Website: walmart
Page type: billing-address
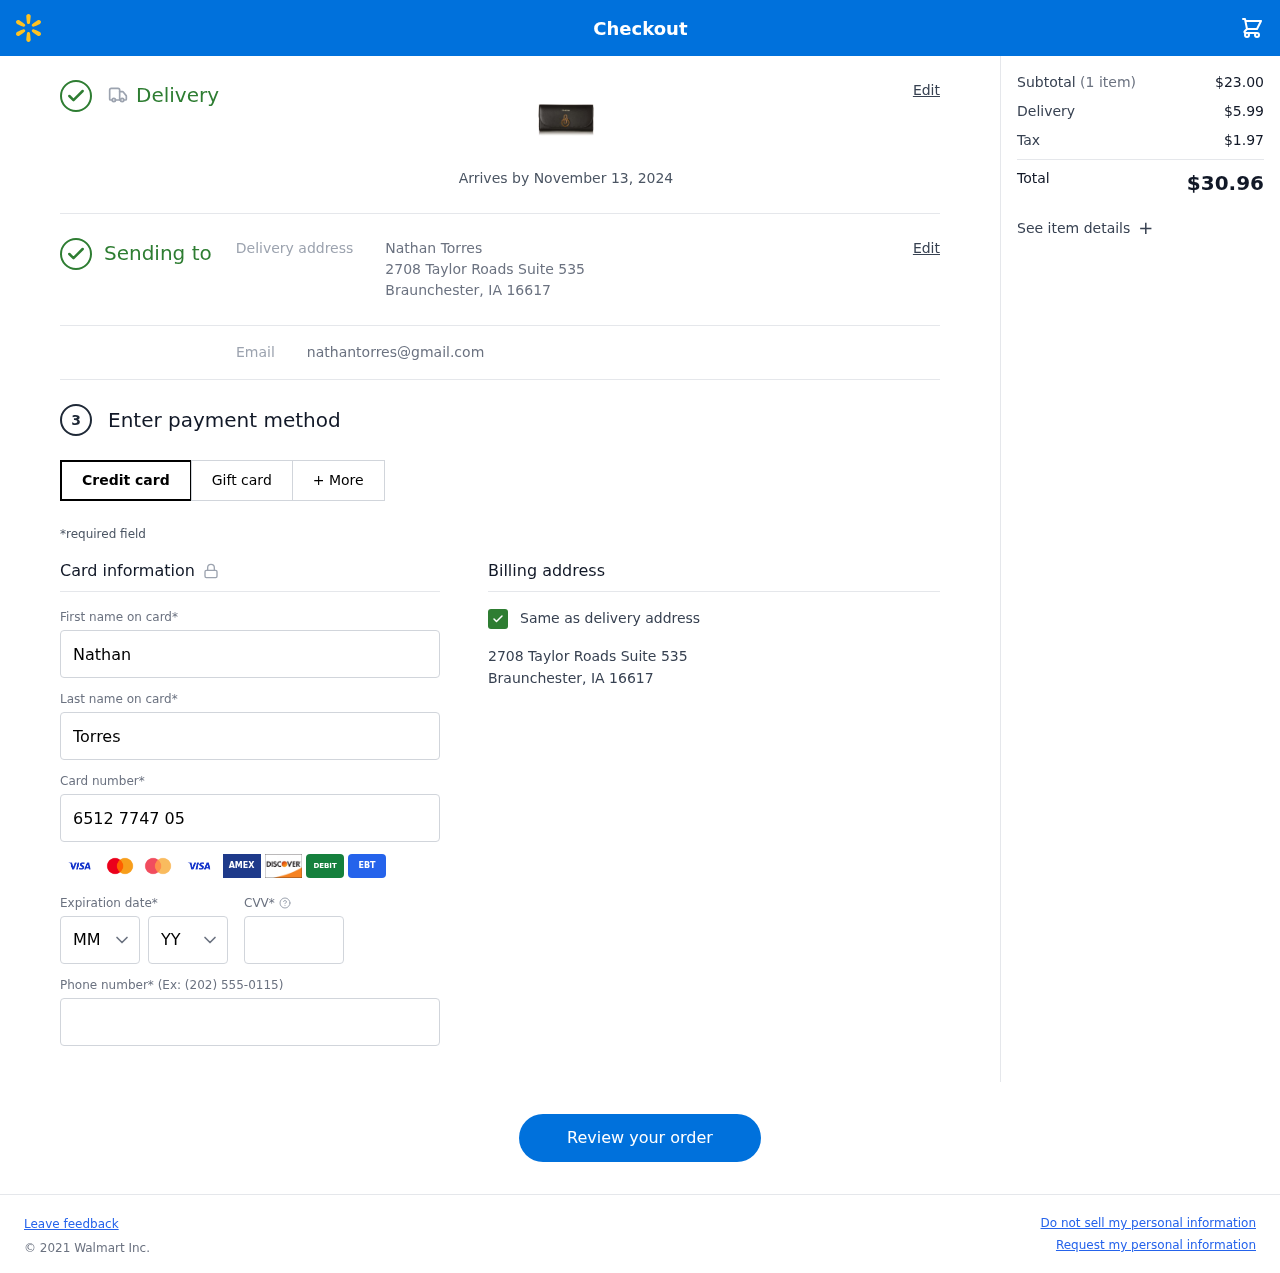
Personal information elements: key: PII_CARD_CVV
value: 346
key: PII_CARD_EXPIRY_MONTH
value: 10
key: PII_CARD_EXPIRY_YEAR
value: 30
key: PII_CARD_NUMBER
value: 6512 7747 0579 3501
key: PII_EMAIL
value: nathantorres@gmail.com
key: PII_FIRSTNAME
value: Nathan
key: PII_FULLNAME
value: Nathan Torres
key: PII_LASTNAME
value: Torres
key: PII_PHONE
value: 6664816342
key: PII_STREET
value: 2708 Taylor Roads Suite 535
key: PII_CITY_STATE_ZIP
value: Braunchester, IA 16617
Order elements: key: ORDER_DELIVERY_DATE
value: Arrives by November 13, 2024
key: ORDER_NUM_ITEMS
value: (1 item)
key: ORDER_SUBTOTAL
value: $23.00
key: ORDER_SHIPPING_COST
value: $5.99
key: ORDER_TAX
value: $1.97
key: ORDER_TOTAL
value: $30.96